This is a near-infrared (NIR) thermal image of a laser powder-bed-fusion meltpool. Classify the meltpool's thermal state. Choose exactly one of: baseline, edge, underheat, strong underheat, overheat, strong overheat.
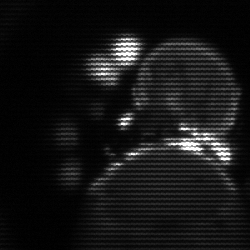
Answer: edge